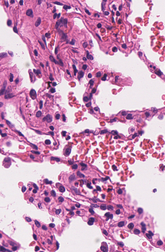
Tumor epithelial tissue: no
Tumor-associated stroma tissue: no
Normal tissue: yes